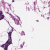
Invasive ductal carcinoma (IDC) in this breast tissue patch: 0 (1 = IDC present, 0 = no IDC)